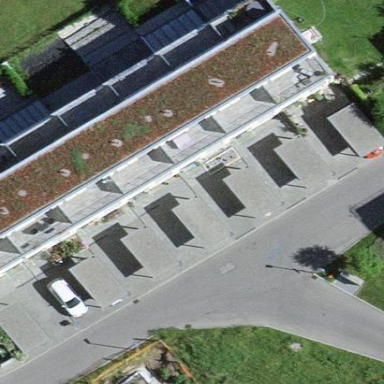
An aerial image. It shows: Image showing building with apartments.